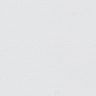
Metastatic tissue present: no